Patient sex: F
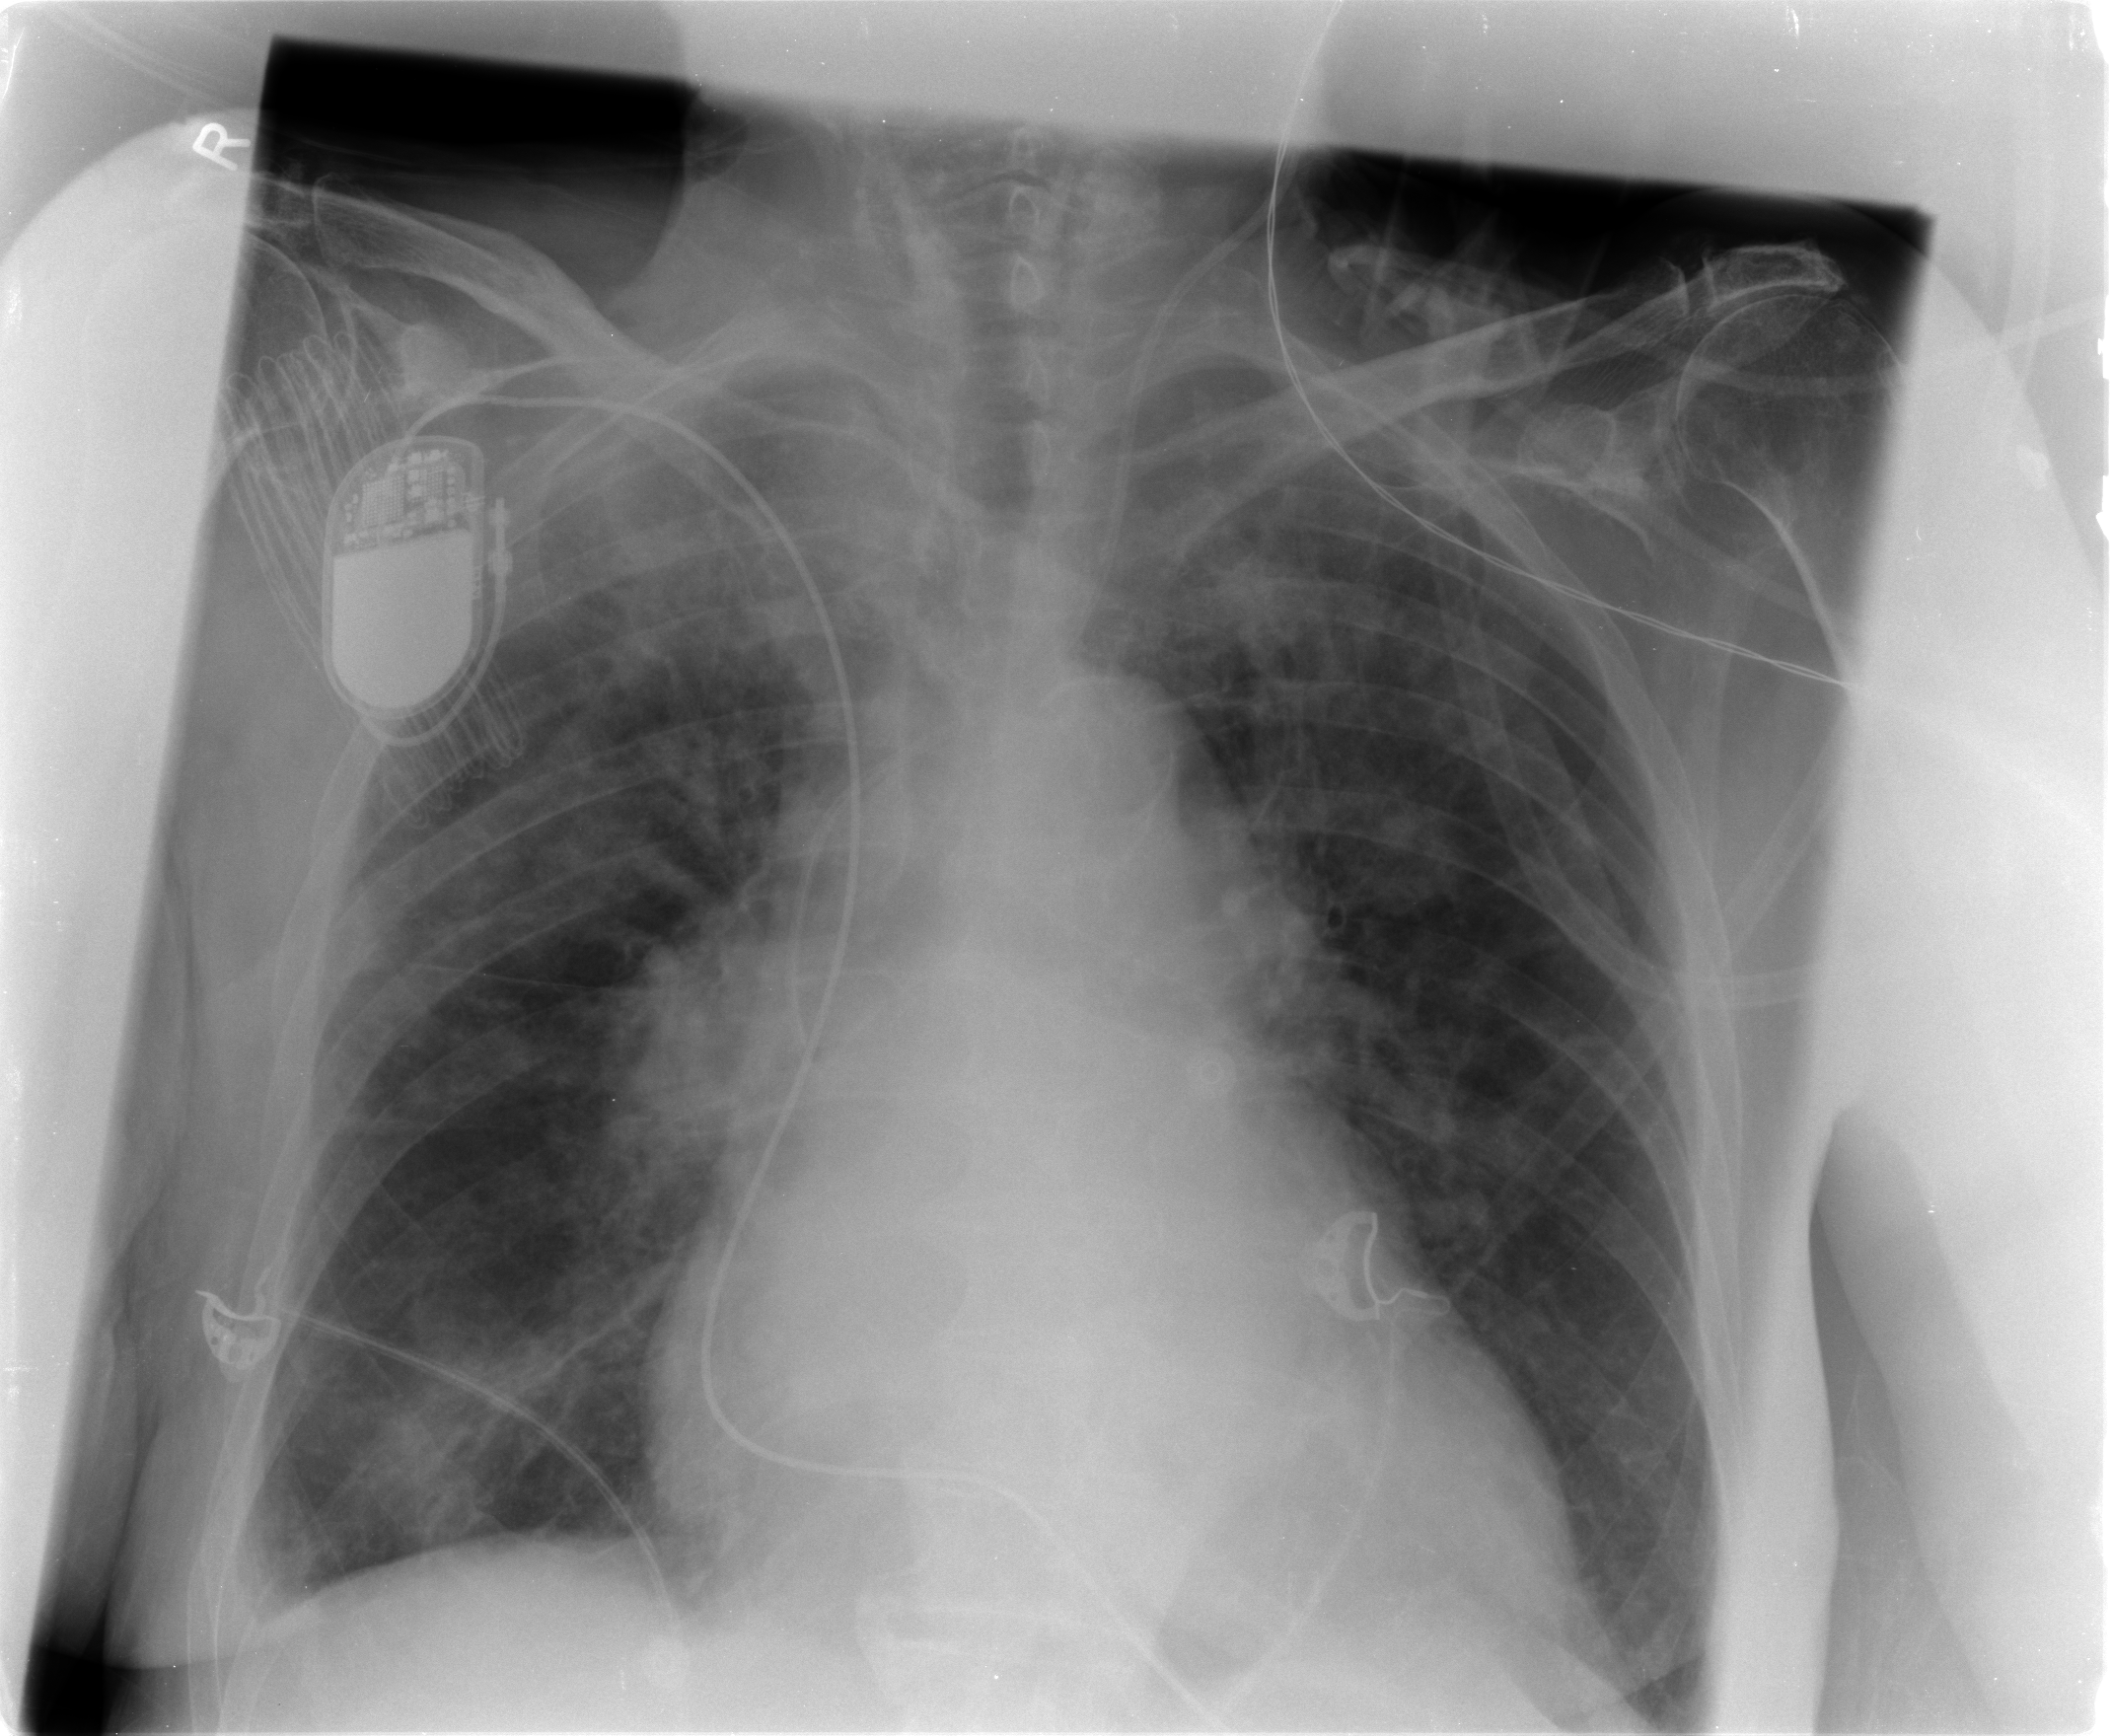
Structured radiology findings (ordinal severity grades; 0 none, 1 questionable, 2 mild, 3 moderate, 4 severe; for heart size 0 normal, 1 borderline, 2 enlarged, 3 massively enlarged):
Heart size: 2
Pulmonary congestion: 3
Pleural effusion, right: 2
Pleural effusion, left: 2
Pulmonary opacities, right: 2
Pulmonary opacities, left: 1
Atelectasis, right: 2
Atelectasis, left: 2